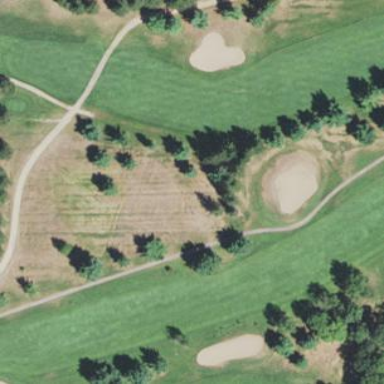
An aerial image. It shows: Golf fairway surrounded by grass.